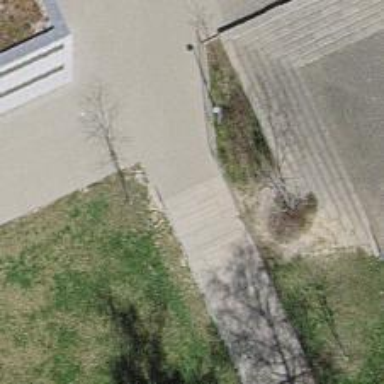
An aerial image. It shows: Set of concrete steps.